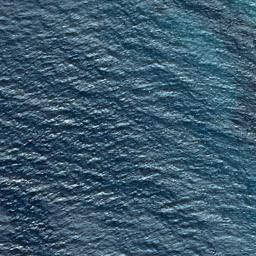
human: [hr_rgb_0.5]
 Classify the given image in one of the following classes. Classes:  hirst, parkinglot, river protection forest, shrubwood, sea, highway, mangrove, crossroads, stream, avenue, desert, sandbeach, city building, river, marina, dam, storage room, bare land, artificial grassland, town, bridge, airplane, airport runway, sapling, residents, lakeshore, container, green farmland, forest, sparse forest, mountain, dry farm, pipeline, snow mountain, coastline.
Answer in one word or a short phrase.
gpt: sea